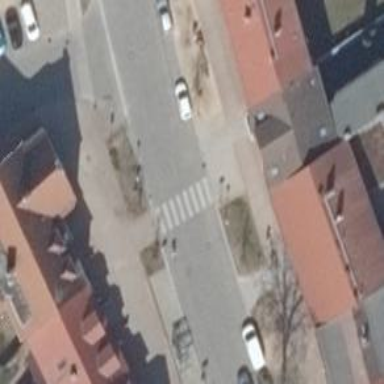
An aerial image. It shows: Residential road with sidewalks on both sides and designated cycle track.